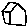
Label: house